Interaction volume radius: 5 \u00c5
Interaction volume height: 20 \u00c5
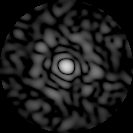
Disorder parameter: 0.8579